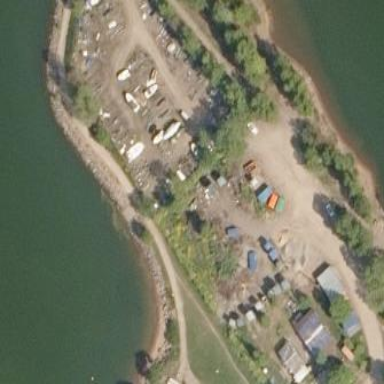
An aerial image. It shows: Boatyard along the waterway.